Question: I am a newbie in Google API. I start my project with Google Drive API and I follow the tutorial in <URL>.
On the Google Cloud Console - I create my project, enable the "Google Drive API". After that, I create a "Service account" and its private key, and then save the "JSON private key file" to my local server. At this process, I didn't create any "oAuth 2.0 Client IDs" or "API Keys".
This is my "JSON private key file" in my local server:
'''
{
"type": "service_account",
"project_id": "coastal-scanner-338317",
"private_key_id": "a093062296b1cbdecab6133f6b91e470bfbca0e4",
"private_key": "-----BEGIN PRIVATE KEY-----
*[My Private Key]*
-----END PRIVATE KEY-----
",
"client_email": *[My Client Email]*,
"client_id": *[My Client ID]*,
"auth_uri": "https://accounts.google.com/o/oauth2/auth",
"token_uri": "https://oauth2.googleapis.com/token",
"auth_provider_x509_cert_url": "https://www.googleapis.com/oauth2/v1/certs",
"client_x509_cert_url": "https://www.googleapis.com/robot/v1/metadata/x509/*[My Client Email]*"
}
'''
and this is my PHP file for request an from google.
'''
//Create Service Account's JWT
$serviceFile = './mykey.json'; //My Private key file
$scope='https://www.googleapis.com/auth/drive';
// Get Data from Google Service Account Oauth2 json file
$service = json_decode(file_get_contents($serviceFile));
$header = '{"alg":"RS256","typ":"JWT"}';
$aud = $service->auth_uri; // 'https://oauth2.googleapis.com/token'
$iat = time(); $exp = $iat + 3600;
$claimset = '{"iss":"' . $service->client_email . '","scope":"' . $scope . '","aud":"' . $aud . '","exp":' . $exp . ',"iat":' . $iat . '}';
//URL-safe Base64 header and claimset
$hc = base64url_encode(mb_convert_encoding($header,'UTF-8')) . '.' . base64url_encode(mb_convert_encoding($claimset,'UTF-8'));
// Signature with Sha256withRSA follow Google spec = RS256
$bytepkey = openssl_pkey_get_private($service->private_key);
openssl_sign($hc,$signature,$bytepkey,'sha256');
openssl_free_key($bytepkey);
$assertion = $hc . '.' . base64url_encode($signature);
$grant_type = urlencode('urn:ietf:params:oauth:grant-type:jwt-bearer');
$param = "grant_type={$grant_type}&assertion={$assertion}";
$ch = curl_init();
curl_setopt($ch, CURLOPT_URL, $service->auth_uri);
curl_setopt($ch, CURLOPT_RETURNTRANSFER,1);
curl_setopt($ch, CURLOPT_HTTPHEADER, $user_agent);
curl_setopt($ch, CURLOPT_POST , 1);
curl_setopt($ch, CURLOPT_POSTFIELDS , $param);
$result = curl_exec($ch);
echo $result;
'''
Above code contain 2 function for url-safe base64 like this:
'''
function base64url_encode($data) {
return rtrim(strtr(base64_encode($data), '+/', '-_'), '=');
}
function base64url_decode($data) {
return base64_decode(str_pad(strtr($data, '-_', '+/'), strlen($data) % 4, '=', STR_PAD_RIGHT));
}
'''
I open the php file on my browser and see the result like this:

I click on the link in the picture and it bring me to a user consent page.
Does it mean my HTTP request for access token failed or else? What're the mistakes I did?
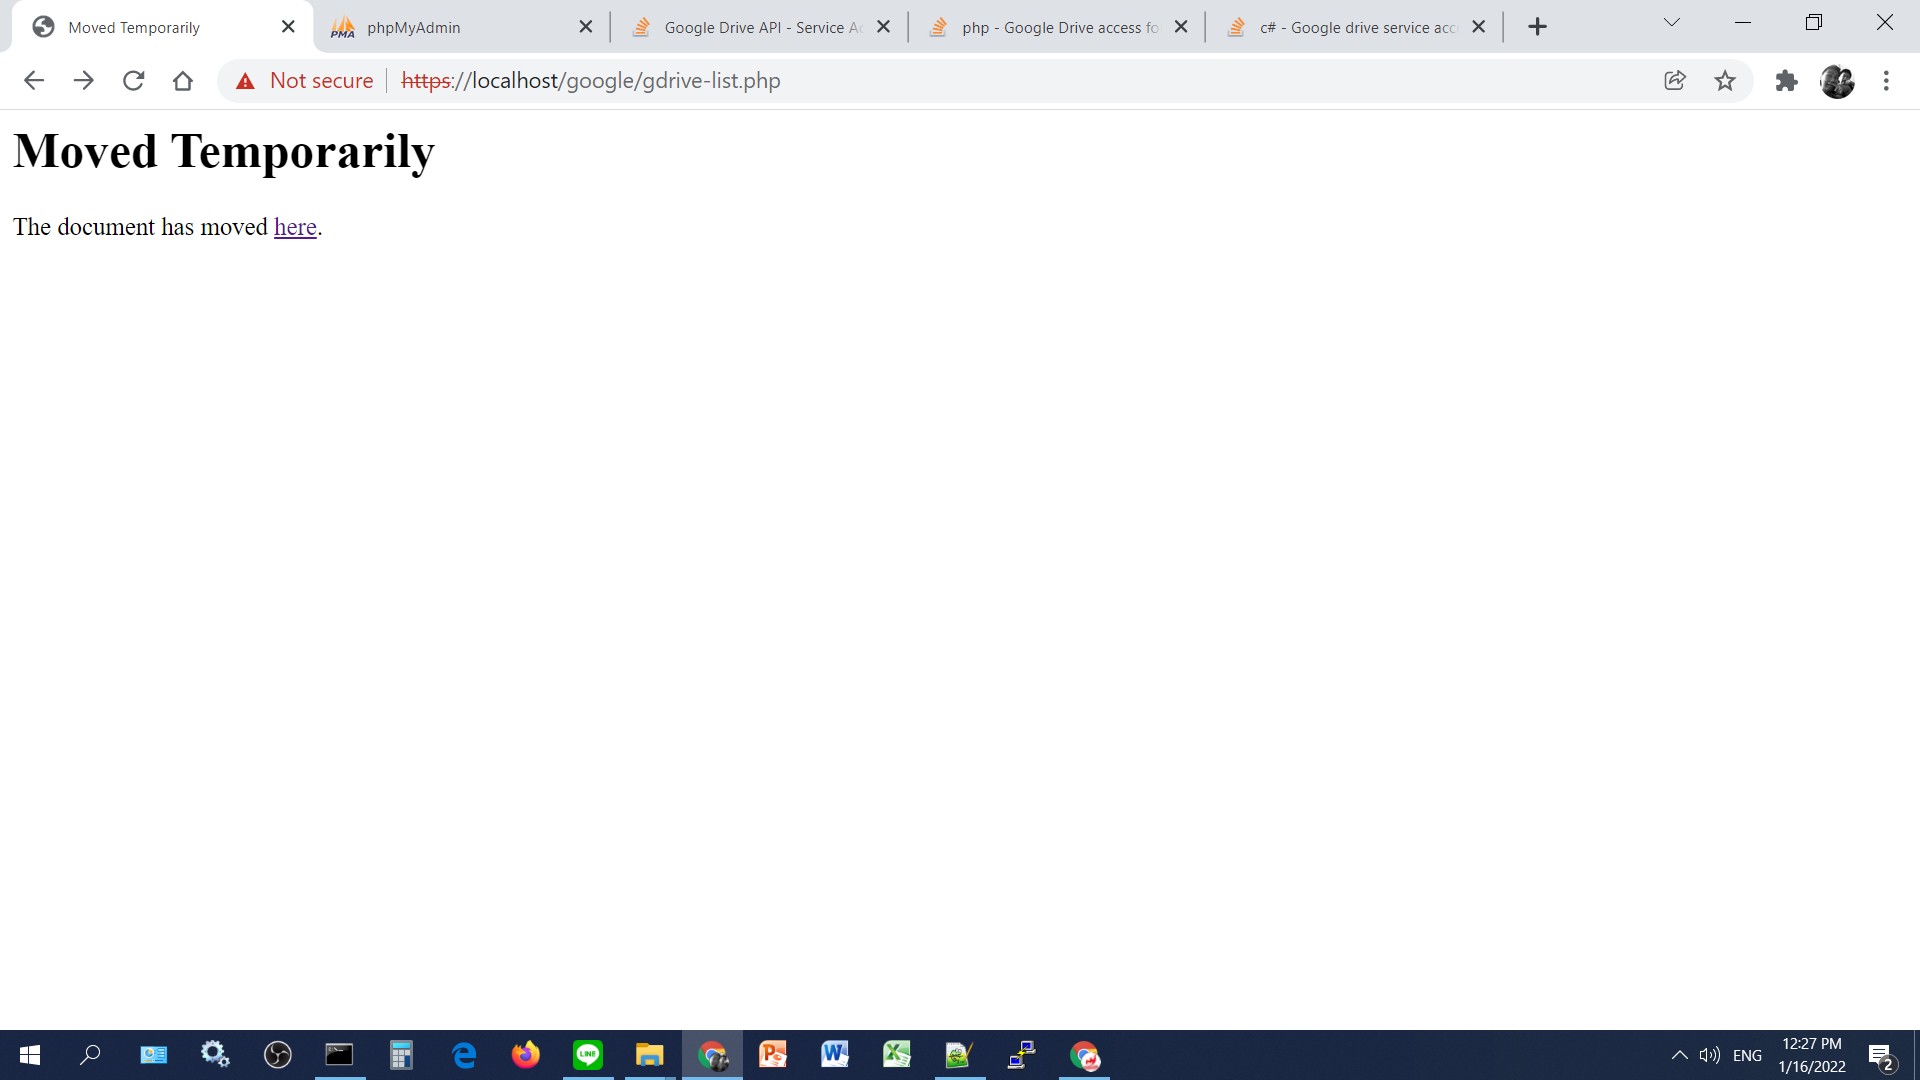
Answer: I see that you are trying to do this manually and i would like to recomend that you not. Creating the jws to authorize a service account is tricky. Its much easer to just use the Google php client library
My sample <URL>
'''
require_once __DIR__ . '/vendor/autoload.php';
// Use the developers console and download your service account
// credentials in JSON format. Place the file in this directory or
// change the key file location if necessary.
putenv('GOOGLE_APPLICATION_CREDENTIALS='.__DIR__.'/service-account.json');
/**
* Gets the Google client refreshing auth if needed.
* Documentation: https://developers.google.com/identity/protocols/OAuth2ServiceAccount
* Initializes a client object.
* @return A google client object.
*/
function getGoogleClient() {
return getServiceAccountClient();
}
function getServiceAccountClient() {
try {
// Create and configure a new client object.
$client = new Google_Client();
$client->useApplicationDefaultCredentials();
$client->addScope([YOUR SCOPES HERE]);
return $client;
} catch (Exception $e) {
print "An error occurred: " . $e->getMessage();
}
}
'''
Really let the client library do all the heavy lifting. The Google analytics api has a nice service account example for php. Just take the authorization stuff and replace google analytics with drive. Let me know if you have any issues <URL>